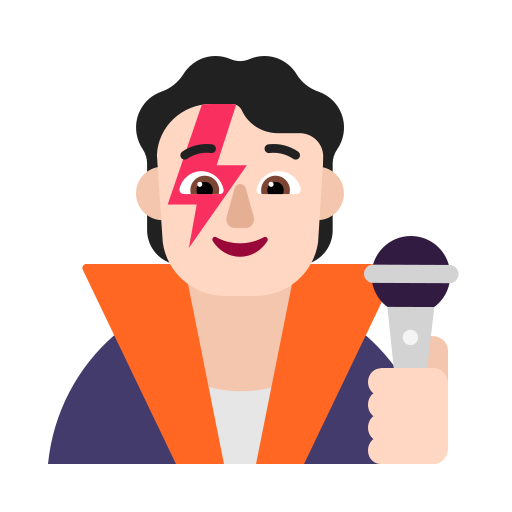
singer flat light